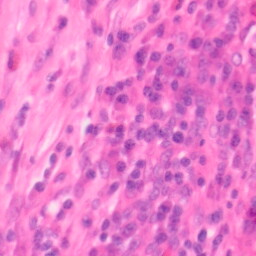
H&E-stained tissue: Colon